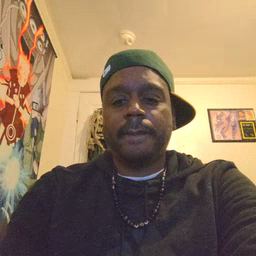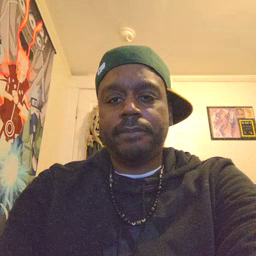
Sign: elephant